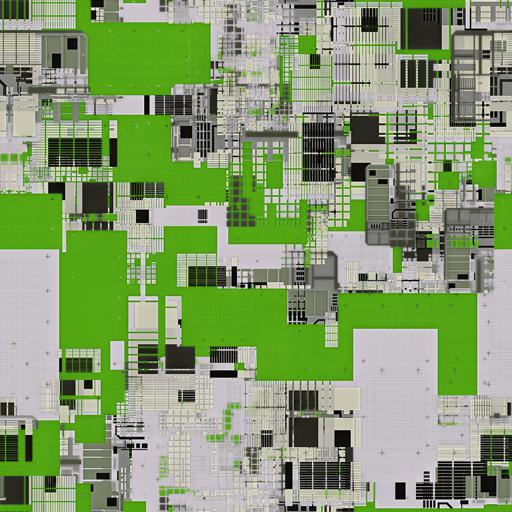
Tags: chip computer fi motherboard sci